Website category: jobs
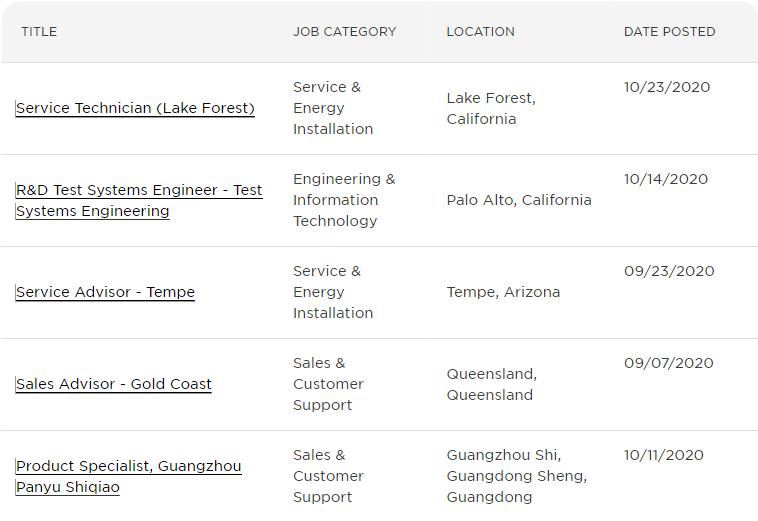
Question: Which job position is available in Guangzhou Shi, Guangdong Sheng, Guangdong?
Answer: Product Specialist, Guangzhou Panyu Shiqiao

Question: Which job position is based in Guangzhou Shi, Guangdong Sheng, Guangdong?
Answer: Product Specialist, Guangzhou Panyu Shiqiao

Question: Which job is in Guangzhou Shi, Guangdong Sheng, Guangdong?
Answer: Product Specialist, Guangzhou Panyu Shiqiao

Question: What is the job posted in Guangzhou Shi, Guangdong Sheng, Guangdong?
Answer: Product Specialist, Guangzhou Panyu Shiqiao

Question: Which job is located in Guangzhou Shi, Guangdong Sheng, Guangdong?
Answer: Product Specialist, Guangzhou Panyu Shiqiao

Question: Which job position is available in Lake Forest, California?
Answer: Service Technician (Lake Forest)

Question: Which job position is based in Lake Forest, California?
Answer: Service Technician (Lake Forest)

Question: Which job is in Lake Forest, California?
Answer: Service Technician (Lake Forest)

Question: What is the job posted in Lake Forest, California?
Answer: Service Technician (Lake Forest)

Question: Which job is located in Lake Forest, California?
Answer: Service Technician (Lake Forest)

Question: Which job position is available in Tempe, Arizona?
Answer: Service Advisor - Tempe

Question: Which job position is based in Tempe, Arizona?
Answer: Service Advisor - Tempe

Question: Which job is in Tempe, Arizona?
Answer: Service Advisor - Tempe

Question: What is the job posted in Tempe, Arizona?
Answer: Service Advisor - Tempe

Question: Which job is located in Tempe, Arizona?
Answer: Service Advisor - Tempe